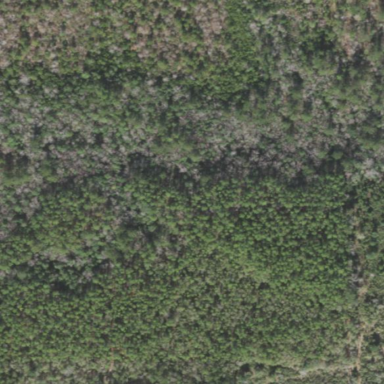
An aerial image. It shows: Forest dominated by needle-leaved trees.